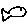
Label: fish